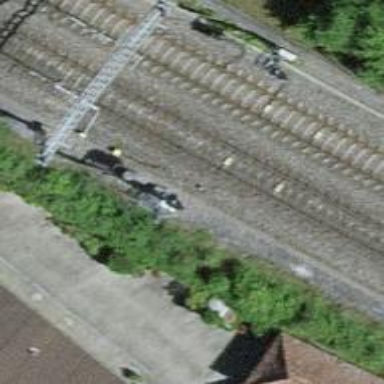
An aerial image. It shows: Railway signal.